Brain MRI, t2w sequence, axial 2D slice.
Patient: age 46, sex F, weight 95 kg, height 1.95 m
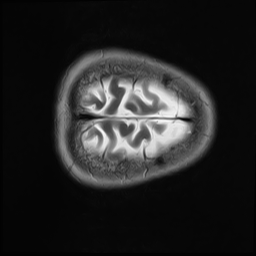